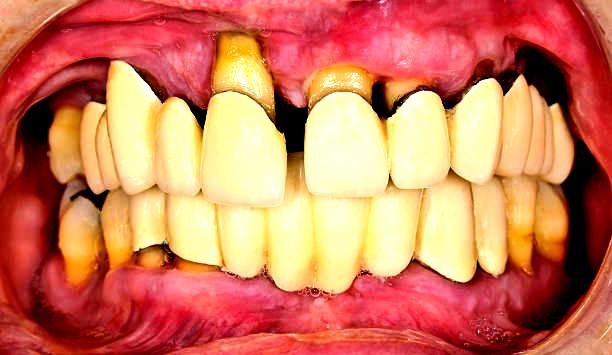
Condition: Gingivitis